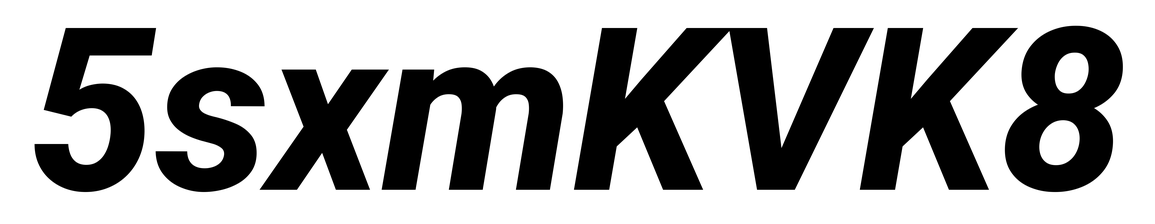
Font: Roboto-Italic_ExtraBold_Italic